Question: I would like to generate specific size images (png, jpeg) with random color background except white or really light colors (close to white) and inside the image should be 2 characters, first letter from 'FirstName' and first letter from 'LastName'.
Something like TFS online does.
How can I acheive that in C# (generating the random background color) ?
Example:
If your name is 'Tony Vetrano' the image should look like this:

Here is the code I use, I have been using this one to generate captcha in ASP.NET
'''
public Image GetImage()
{
int height = 32;
int width = 32;
var randomText = "TV";
var rnd = new Random();
var fonts = new[] { "Verdana" };
float orientationAngle = rnd.Next(0, 359);
var index0 = rnd.Next(0, fonts.Length);
var familyName = fonts[index0];
using (var bmpOut = new Bitmap(width, height))
{
Graphics g = Graphics.FromImage(bmpOut);
SizeF size = g.MeasureString(randomText, new Font(familyName, 12));
int x = Convert.ToInt32((width / 2) - (size.Width / 2));
int y = Convert.ToInt32((height / 2) - (size.Height / 2));
LinearGradientBrush gradientBrush = new LinearGradientBrush(new Rectangle(0, 0, width, height), FromHtml("#FFFFFF"), FromHtml("#FFFFFF"), orientationAngle);
g.FillRectangle(gradientBrush, 0, 0, width, height);
g.DrawString(randomText, new Font(familyName, 12), new SolidBrush(FromHtml("#169FE6")), x, y);
MemoryStream ms = new MemoryStream();
bmpOut.Save(ms, ImageFormat.Png);
byte[] bmpBytes = ms.GetBuffer();
bmpOut.Dispose();
ms.Close();
using (MemoryStream fileStream = new MemoryStream(bmpBytes))
{
return Image.FromStream(fileStream);
}
}
}
public static Color FromHtml(string colorHTML)
{
Color result = Color.Empty;
if (!string.IsNullOrEmpty(colorHTML))
{
result = ColorTranslator.FromHtml(colorHTML);
}
return result;
}
'''
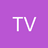
Answer: This returns an 'Int32' between 'minimum' and 'maximum'.
'''
public Int32 GetRandomNumber(Int32 minimum, Int32 maximum)
{
Random random = new Random();
return random.Next() * (maximum - minimum) + minimum;
}
'''
Then apply it to the 'RGB' background